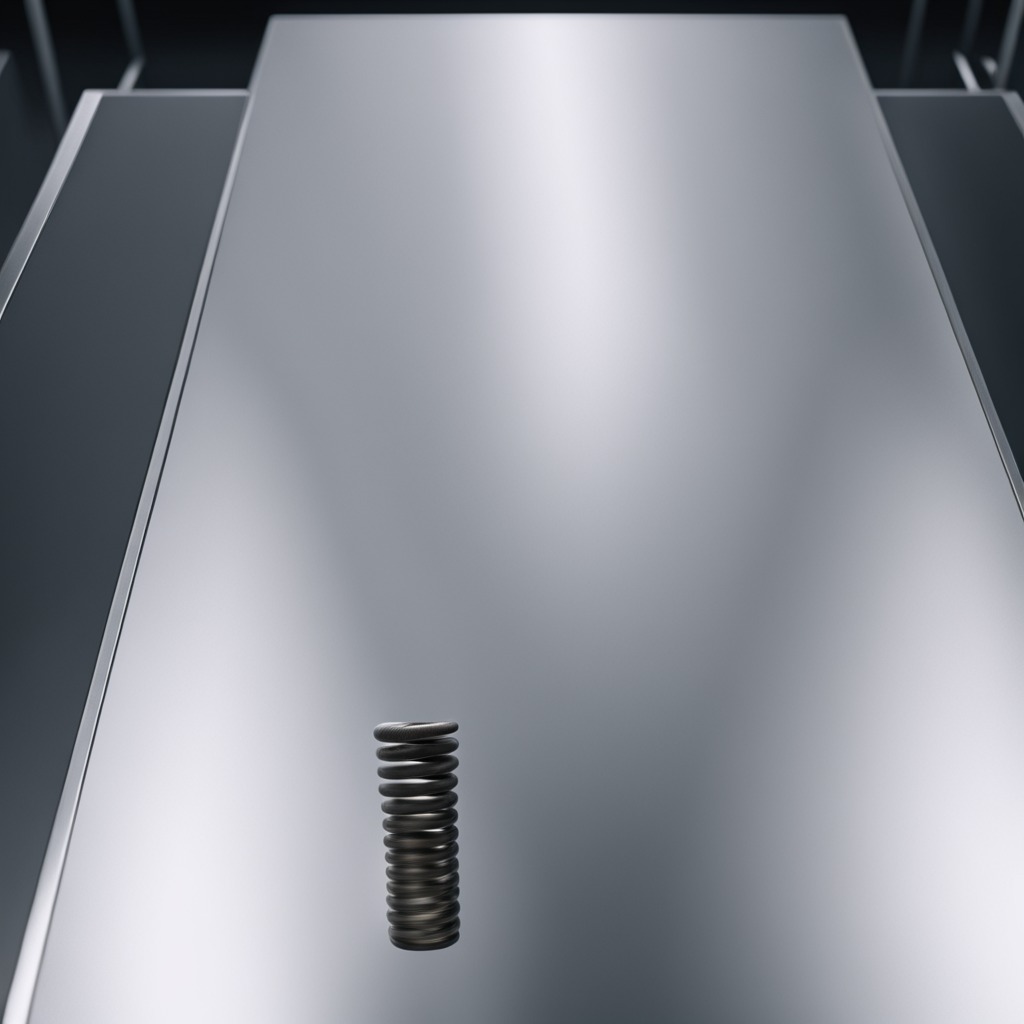
A coiled metal spring lies on a stainless steel table in a high-end prototyping lab.